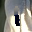
Label: 1